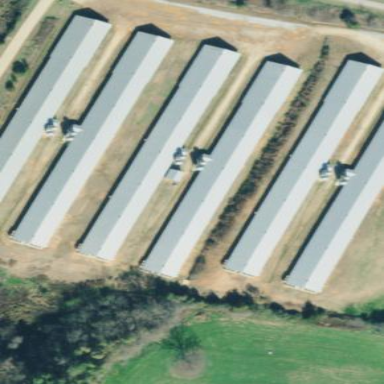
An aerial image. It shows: Poultry house.